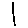
Label: line